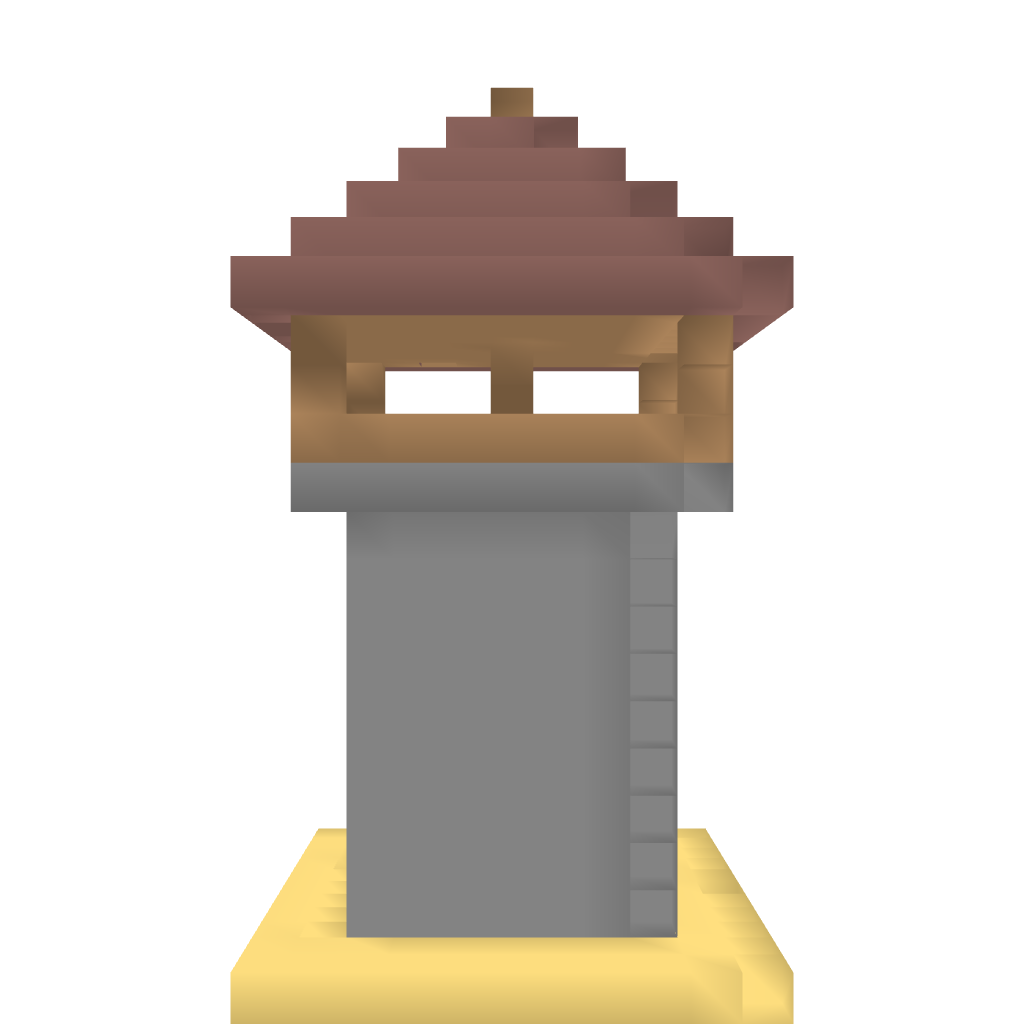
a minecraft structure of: Stronghold Crusader tower high quality